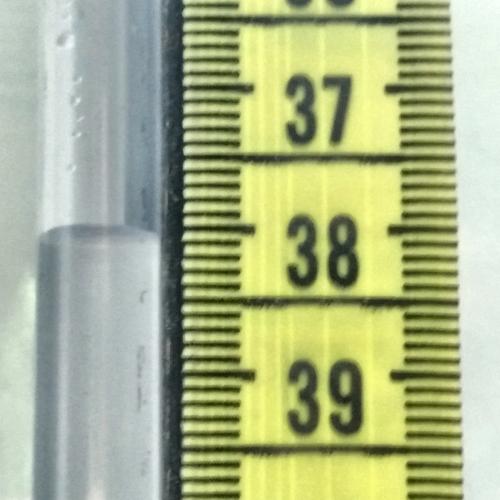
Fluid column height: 38.0 cm